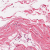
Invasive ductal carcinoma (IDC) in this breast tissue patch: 0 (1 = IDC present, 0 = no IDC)